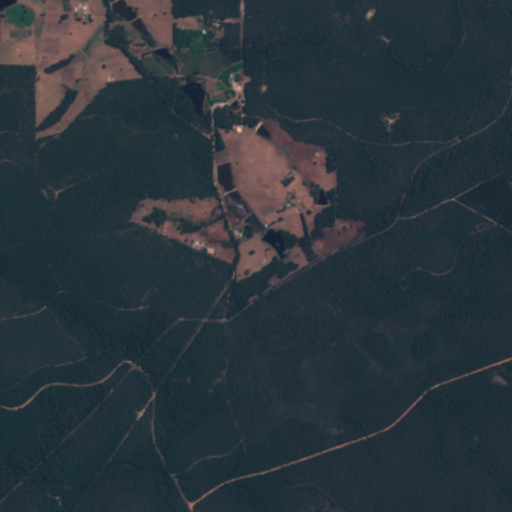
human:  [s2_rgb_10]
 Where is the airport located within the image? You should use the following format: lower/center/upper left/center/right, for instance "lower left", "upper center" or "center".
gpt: There is no airport in the image.